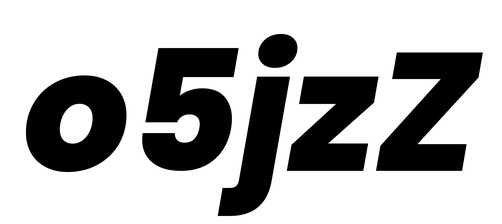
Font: Poppins-ExtraBoldItalic